Field crop: tomato
Growth stage: 1
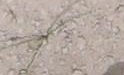
Species: cyperus